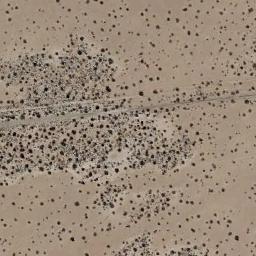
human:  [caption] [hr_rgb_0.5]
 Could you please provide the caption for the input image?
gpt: The chaparral is consist of many bushes on the desert .

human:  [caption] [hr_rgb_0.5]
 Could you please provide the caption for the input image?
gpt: A lot of dense chaparrals grow in the desert and a road goes through the desert .

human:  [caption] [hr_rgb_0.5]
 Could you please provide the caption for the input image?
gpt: There are about a hundred trees in this desert .

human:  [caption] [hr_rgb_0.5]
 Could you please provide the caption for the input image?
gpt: Chaparral is densely distributed in the sand from the middle to sparsely around .

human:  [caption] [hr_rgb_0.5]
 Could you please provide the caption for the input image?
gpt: The chaparral is thicker on the left than on the right .